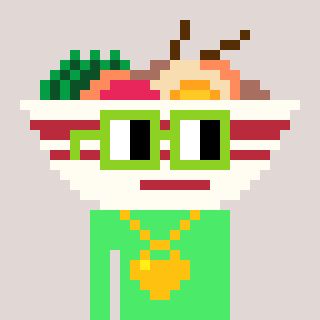
a pixel art character with square light green glasses, a noodles-shaped head and a teal-colored body on a warm background